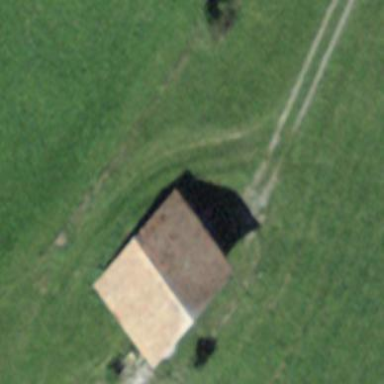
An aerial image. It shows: Barn.